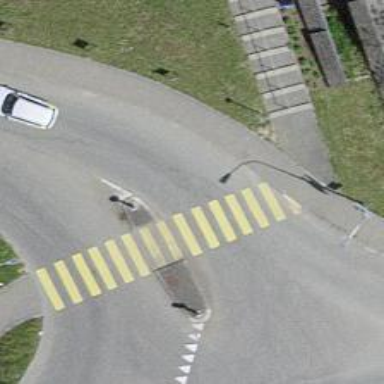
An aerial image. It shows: Zebra crossing with crossing island.